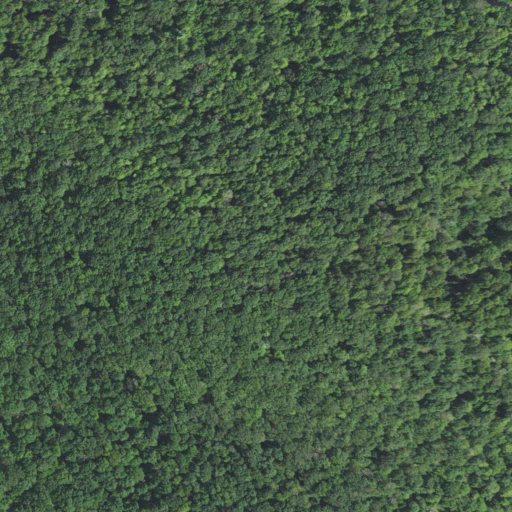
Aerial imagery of mountain in North Carolina named Yarnall Knob containing deciduous forest, mixed forest, and open development